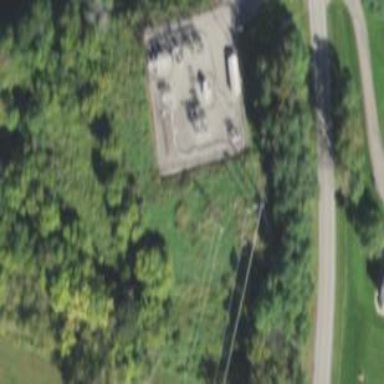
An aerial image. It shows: Substation surrounded by fence.